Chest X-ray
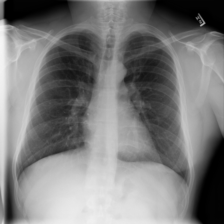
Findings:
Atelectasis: negative
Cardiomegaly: negative
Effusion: negative
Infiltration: negative
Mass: negative
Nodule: negative
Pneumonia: negative
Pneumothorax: negative
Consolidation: negative
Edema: negative
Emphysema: negative
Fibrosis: negative
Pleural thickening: negative
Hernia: negative